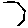
Label: hexagon